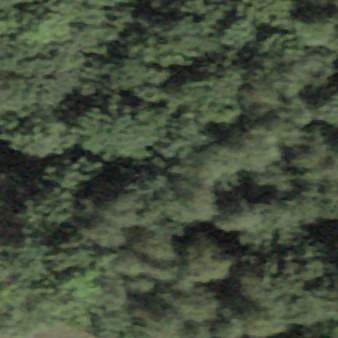
Label: other